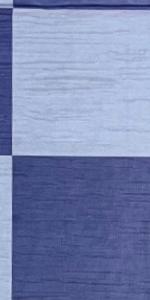
Label: Empty